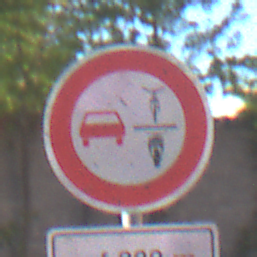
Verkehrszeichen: VerbotUeberholenEinspurigeFahrzeuge
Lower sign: LaengeEinerStrecke5
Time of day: MorningAfternoon
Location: Outdoor (Suburban)
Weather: PartlyCloudy
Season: NotSpecified
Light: Natural